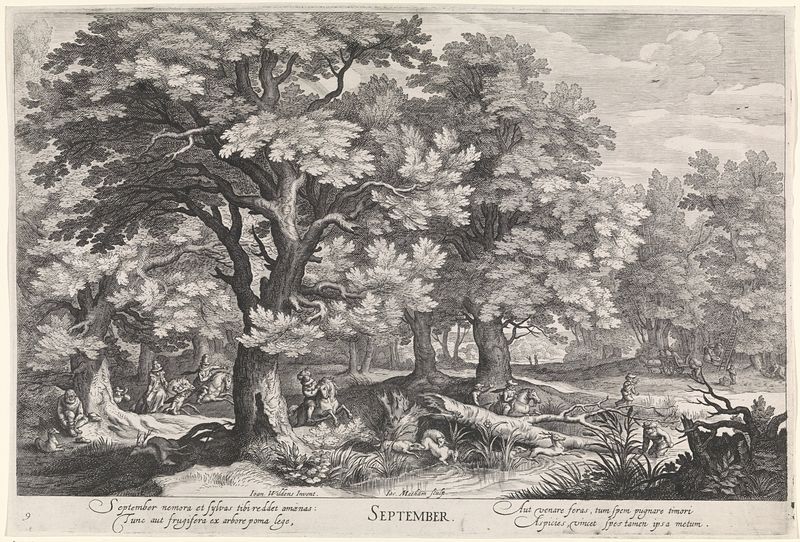
Titel: September (titel op object)
Künstler: Jacob Matham
Standort: Amsterdam
Institution: Rijksmuseum
Schlagwörter: nature, peinture, chasse, dessin, arbres, chiens, septembre, battue